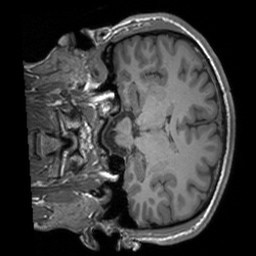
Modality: T1w
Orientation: coronal
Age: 25
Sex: male
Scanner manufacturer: siemens
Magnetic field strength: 3 T
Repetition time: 1.9 s
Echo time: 0.00252 s